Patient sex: M
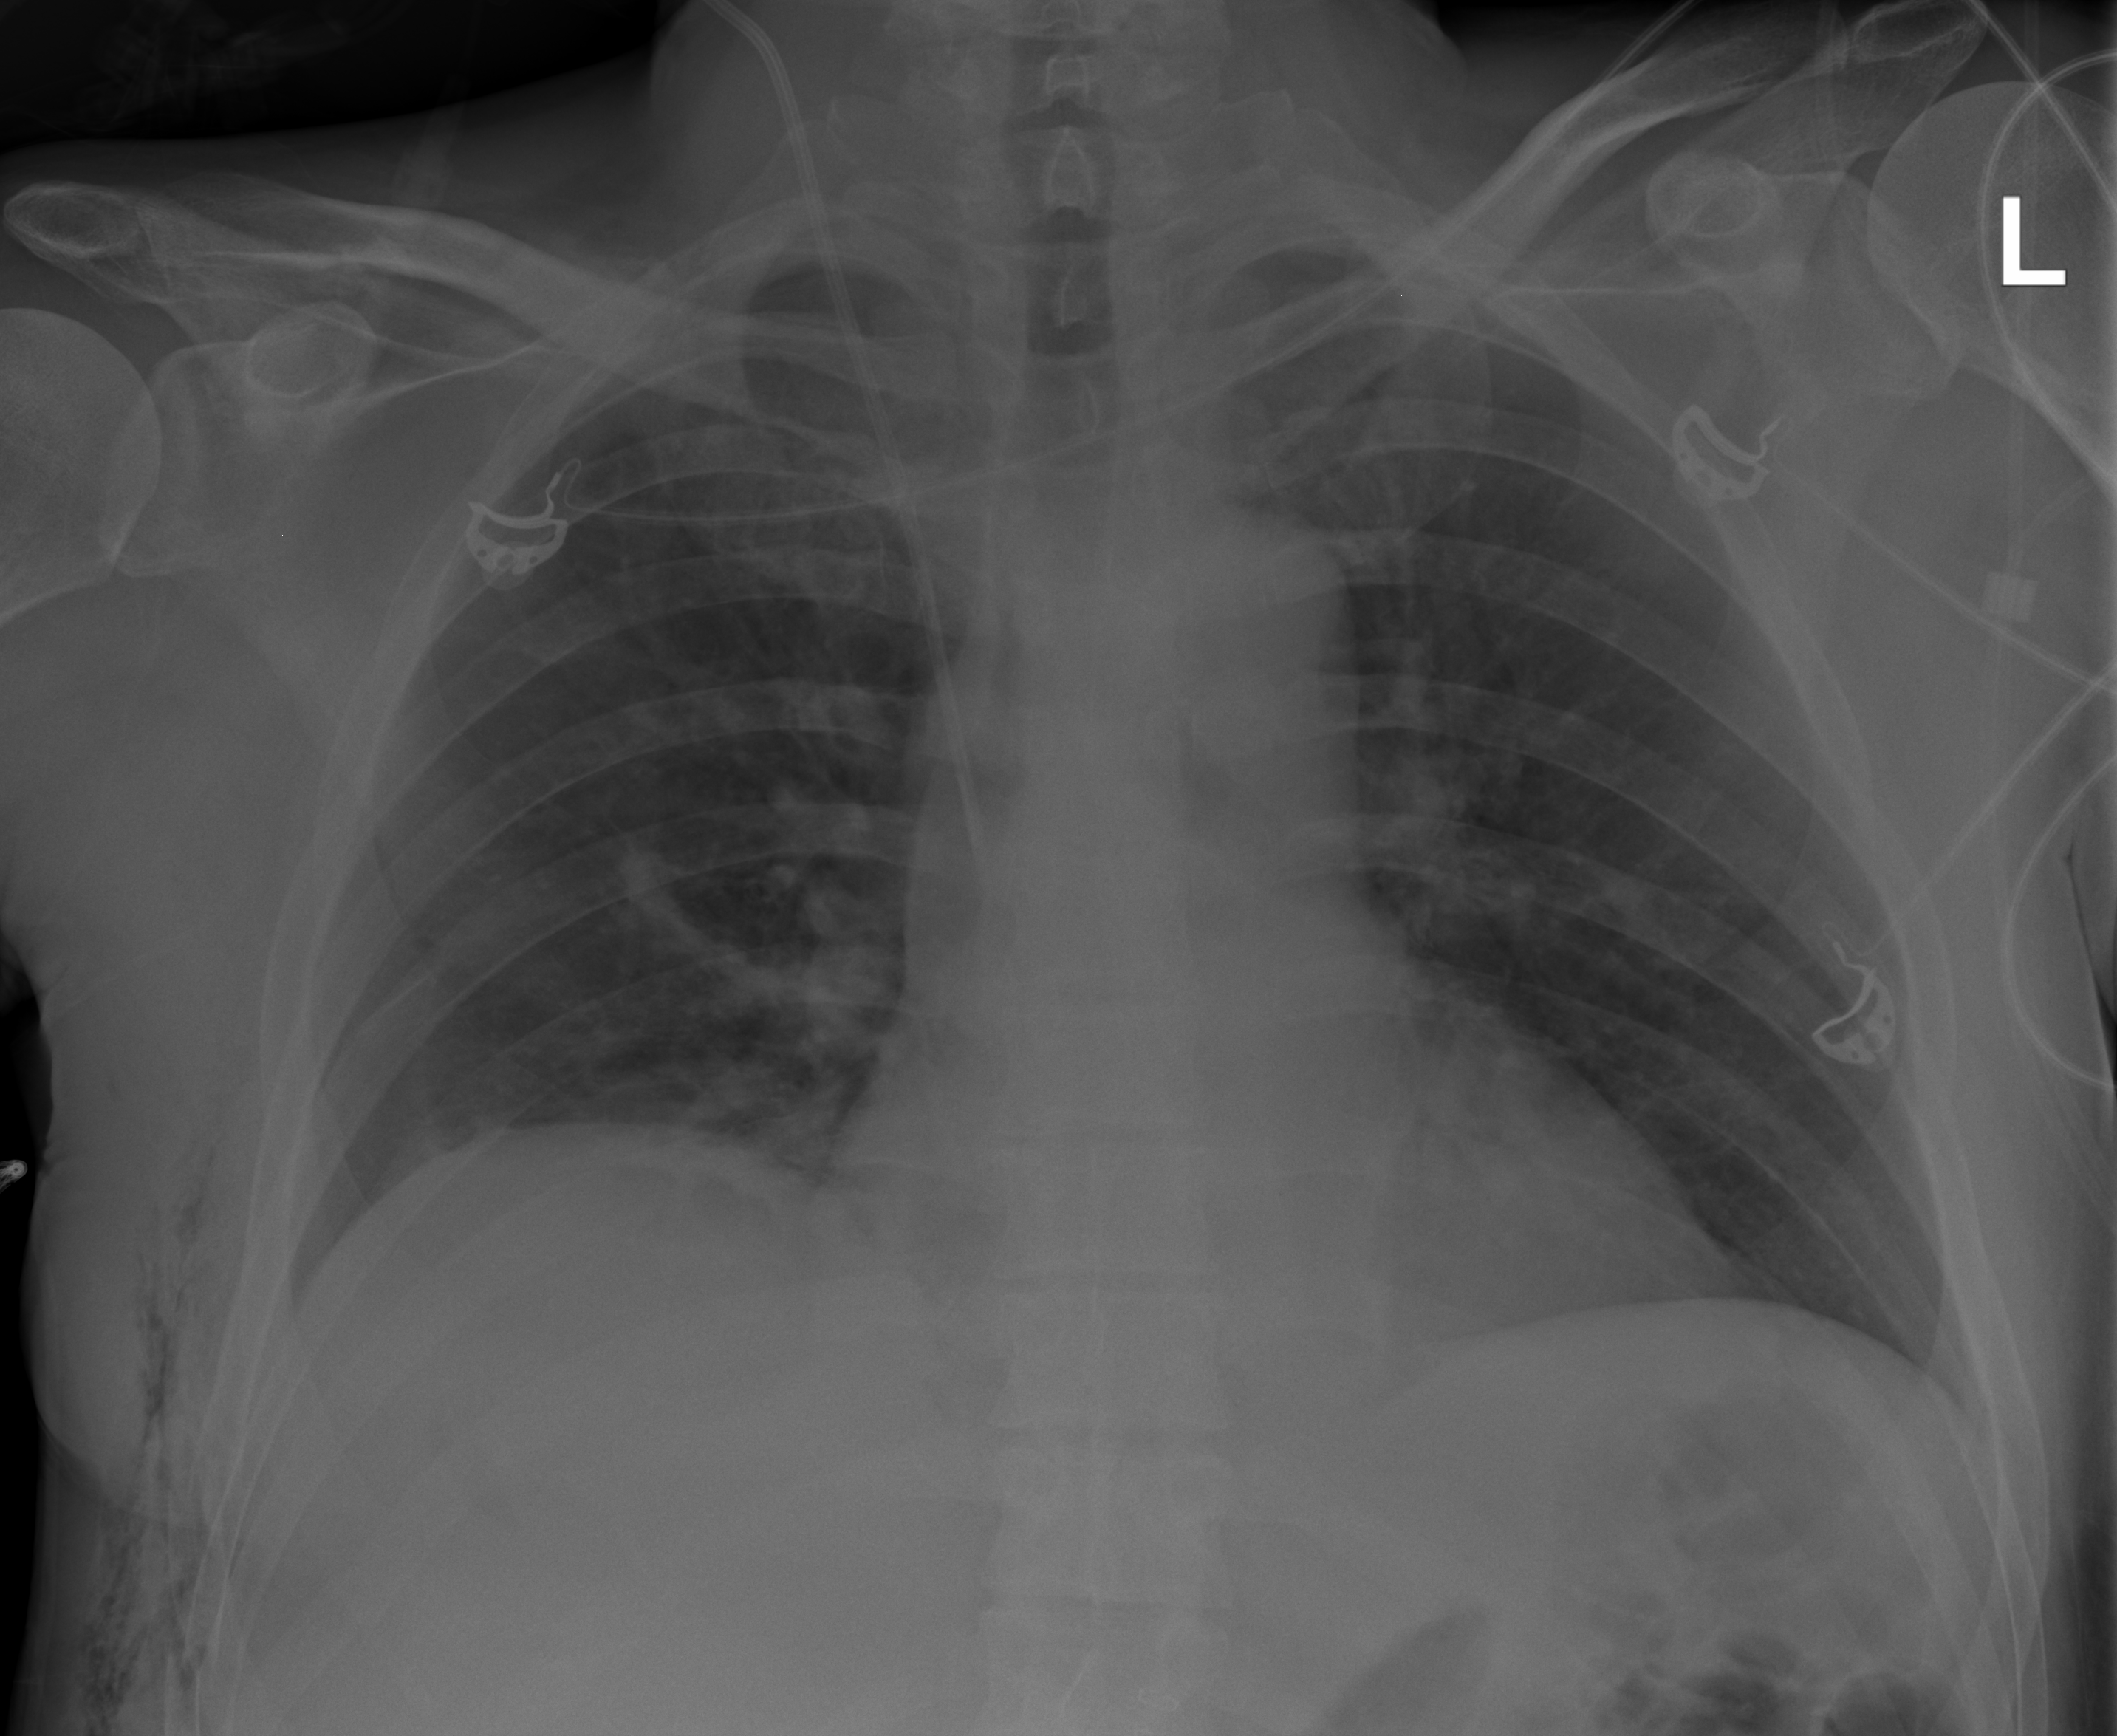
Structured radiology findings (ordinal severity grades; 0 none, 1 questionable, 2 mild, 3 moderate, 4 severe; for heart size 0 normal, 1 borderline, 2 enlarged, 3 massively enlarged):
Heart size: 0
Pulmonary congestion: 0
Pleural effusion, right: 0
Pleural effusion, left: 0
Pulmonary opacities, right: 2
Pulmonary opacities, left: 0
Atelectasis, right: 2
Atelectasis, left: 0